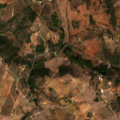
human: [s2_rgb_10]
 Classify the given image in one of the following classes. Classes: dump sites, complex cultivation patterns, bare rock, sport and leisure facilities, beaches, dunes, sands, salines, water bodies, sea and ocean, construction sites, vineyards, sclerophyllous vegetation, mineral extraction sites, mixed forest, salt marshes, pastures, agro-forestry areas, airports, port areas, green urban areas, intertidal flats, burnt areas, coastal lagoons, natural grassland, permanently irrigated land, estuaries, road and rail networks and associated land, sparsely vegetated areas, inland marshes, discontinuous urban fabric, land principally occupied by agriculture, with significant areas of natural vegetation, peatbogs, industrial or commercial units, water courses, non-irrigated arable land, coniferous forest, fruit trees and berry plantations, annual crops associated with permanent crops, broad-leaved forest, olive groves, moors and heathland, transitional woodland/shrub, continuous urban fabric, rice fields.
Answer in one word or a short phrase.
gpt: complex cultivation patterns, land principally occupied by agriculture, with significant areas of natural vegetation, transitional woodland/shrub